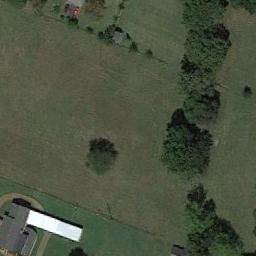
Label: meadow